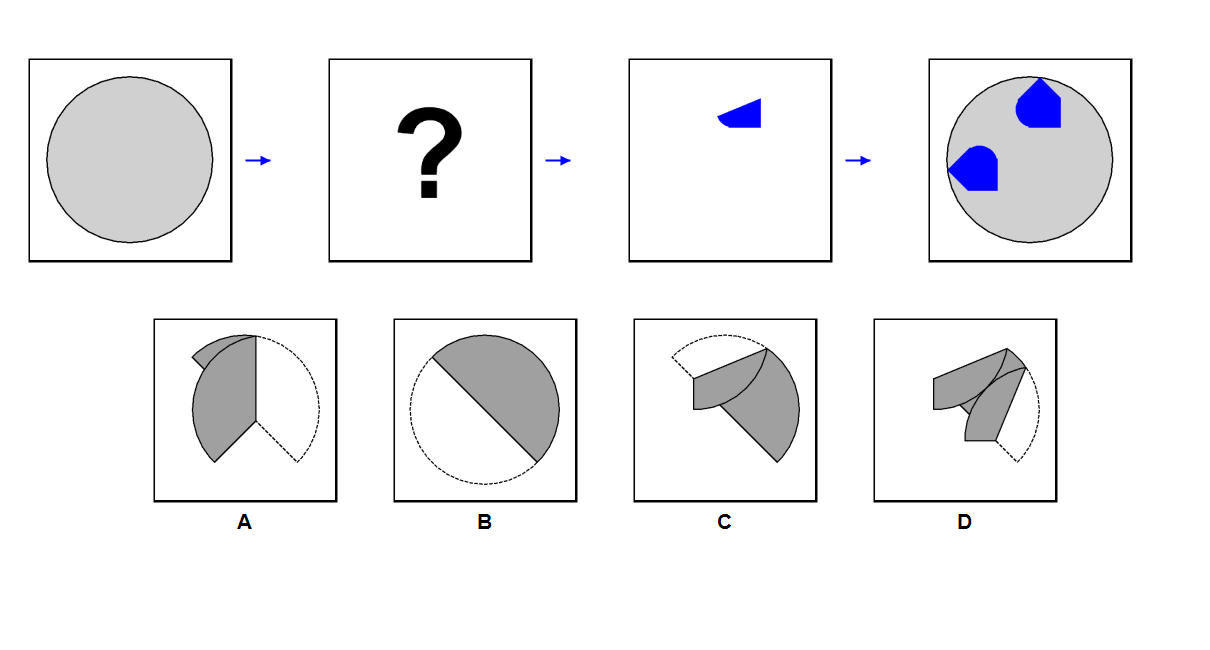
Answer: A